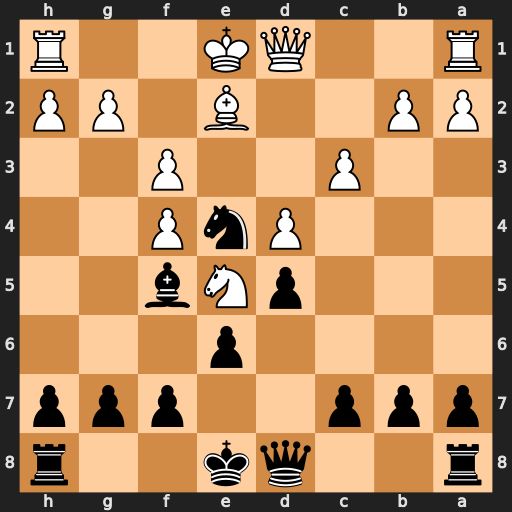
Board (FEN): r2qk2r/ppp2ppp/4p3/3pNb2/3PnP2/2P2P2/PP2B1PP/R2QK2R
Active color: b
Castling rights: KQkq
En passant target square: -
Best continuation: Qh4+ g3 Nxg3 hxg3 Qxh1+